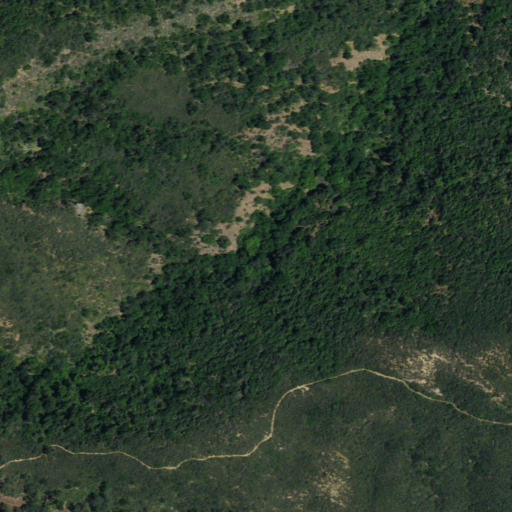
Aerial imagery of valley in California named Hi Valley containing evergreen forest, shrub, and mixed forest